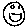
Label: smiley face